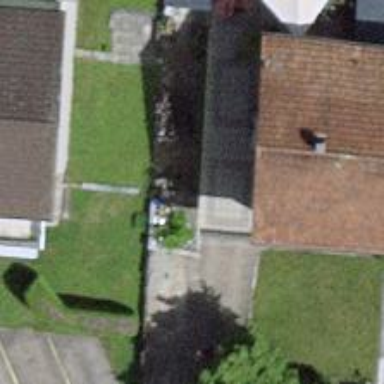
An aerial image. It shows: Semidetached house.